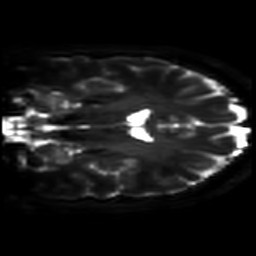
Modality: DWI
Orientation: coronal
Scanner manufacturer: philips
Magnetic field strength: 7 T
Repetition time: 9.612 s
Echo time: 0.073 s